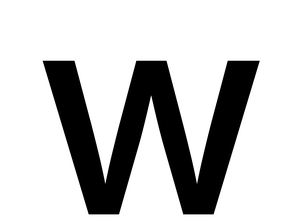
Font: Inter_Medium